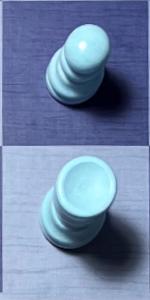
Label: Rook_White